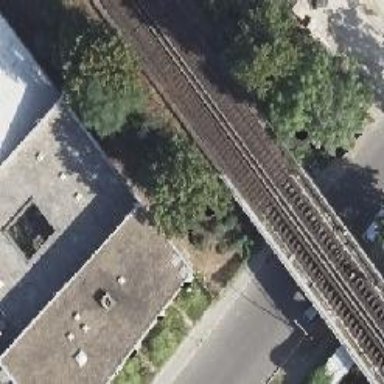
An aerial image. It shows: Rail line with bottom electrification.